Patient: sex F, age 71
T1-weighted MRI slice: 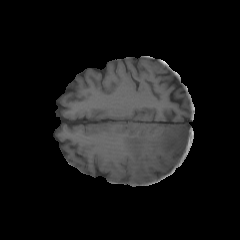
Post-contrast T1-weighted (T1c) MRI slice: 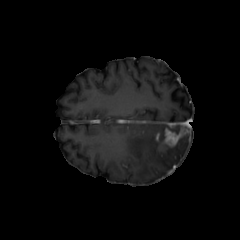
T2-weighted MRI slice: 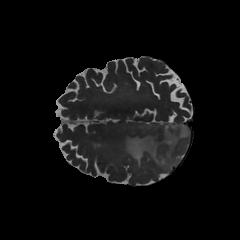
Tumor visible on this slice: yes
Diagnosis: Glioblastoma, IDH-wildtype
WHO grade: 4